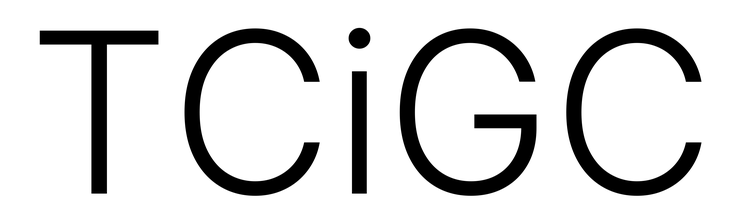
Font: Inter_Light